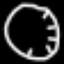
Label: clock